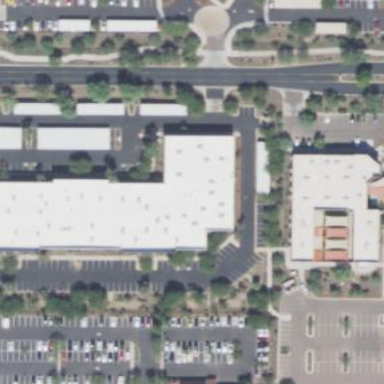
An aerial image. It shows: Building.